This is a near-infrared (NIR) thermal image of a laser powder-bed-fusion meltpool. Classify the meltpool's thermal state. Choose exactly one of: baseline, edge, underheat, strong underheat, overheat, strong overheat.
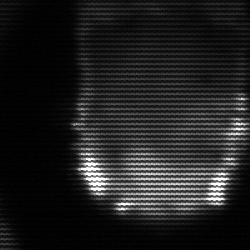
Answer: baseline